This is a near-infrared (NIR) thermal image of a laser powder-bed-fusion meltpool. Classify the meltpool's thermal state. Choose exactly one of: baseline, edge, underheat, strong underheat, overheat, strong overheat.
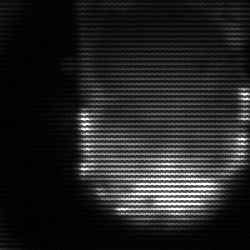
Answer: baseline